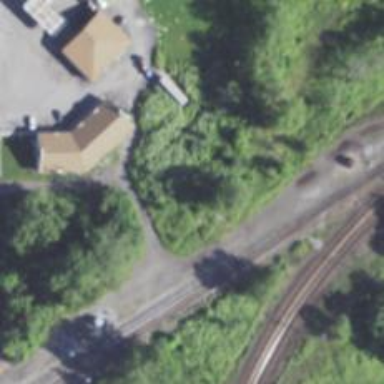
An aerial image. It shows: Abandoned railway.